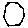
Label: hexagon